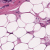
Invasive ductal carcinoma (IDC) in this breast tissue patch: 0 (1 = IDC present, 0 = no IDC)